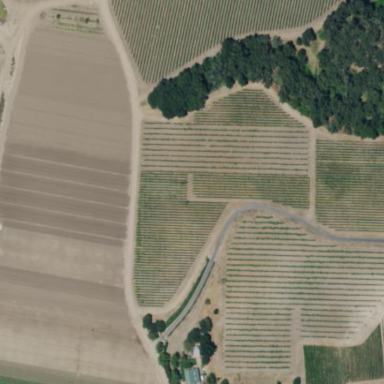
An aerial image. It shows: Vineyard with grape crops.